Current action and preconditions to check: path_clear

Your task: For each precondition in the list above, predict whether it will hold at this action.

Consider the current scene as observed from the mobile robot's camera, and analyze the predicted future states of all dynamic agents (e.g., people, animals, vehicles, or any moving entities) within the NEXT SECOND.

IMPORTANT: Only answer "very likely" if you are absolutely certain—based on strong, clear evidence—that a dynamic agent will violate the precondition in the predicted future state. Do NOT answer "very likely" for unlikely, ambiguous, or low-probability risks.

Ask yourself for each precondition: Is there a high probability, with clear and convincing evidence, that the predicted future states of any dynamic agent will interfere with the predicted future state of the currently executing action within the NEXT SECOND, causing that precondition to fail?

Assess the risk level based on these predictions. Use "likely" or "very likely" if motions create a clear risk of interference.

Use "neutral" or "improbable" if agents are nearby but their predicted paths are clearly diverging or non-conflicting.

Failure Risk Categories: "very improbable", "improbable", "neutral", "likely", "very likely"

Answer Format: Output ONLY the probability_of_failure value from these categories: "very improbable", "improbable", "neutral", "likely", "very likely"

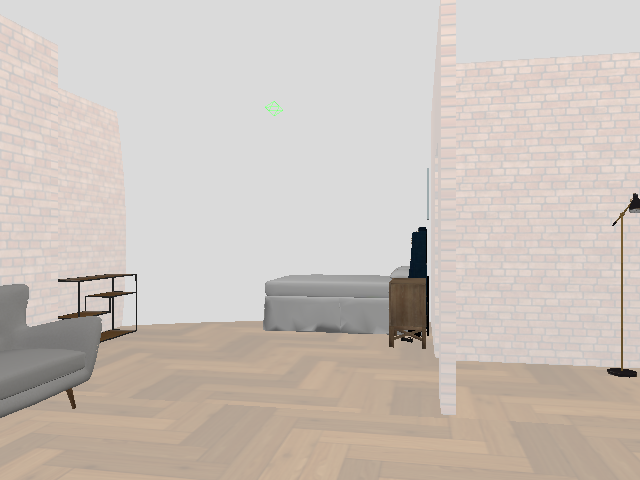

Answer: very improbable